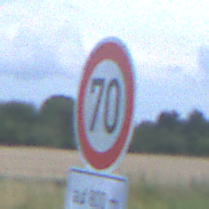
Verkehrszeichen: Geschwindigkeit70
Zusatzzeichen unten: LaengeEinerStrecke5
Umgebung: Outdoor, Nature
Tageszeit: MorningAfternoon
Wetter: PartlyCloudy
Licht: Natural
Jahreszeit: NotSpecified
Kontrast: MediumContrast